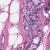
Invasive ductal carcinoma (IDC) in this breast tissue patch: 0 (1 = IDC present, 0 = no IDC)